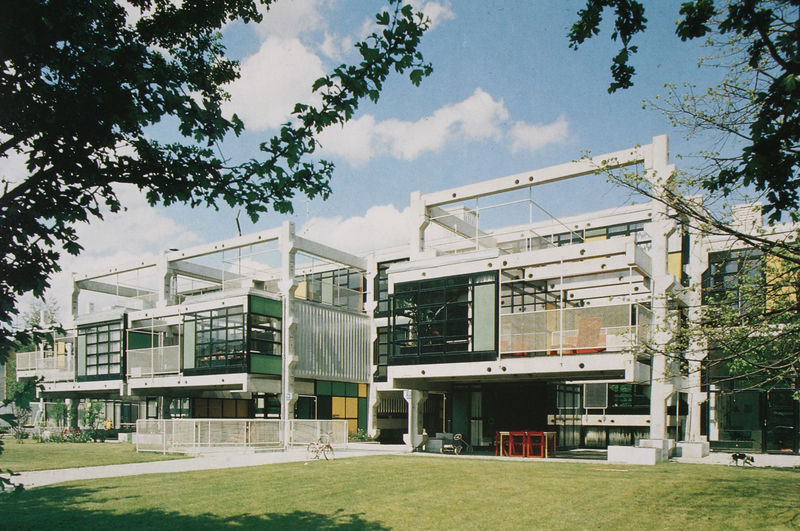
Titel: Gesamtansicht
Künstler: Otto Steidle
Standort: München
Institution: Wohnanlage Schwabing
Schlagwörter: baum, blau, blätter, himmel, schatten, weiß, wolken, bäume, gelb, grün, glas, licht, schwarz, gebäude, gras, haus, rasen, rot, weg, wiese, zaun, architektur, farbig, fassaden, moderne, modern, bank, foto, neu, photo, bauhaus, grünfläche, stahl, streben, fesnter, fronten, stahlträger